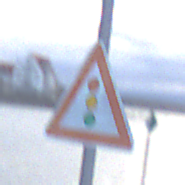
Verkehrszeichen: Lichtzeichenanlage
Umgebung: Outdoor, Suburban
Tageszeit: SunriseSunset
Wetter: PartlyCloudy
Licht: Natural
Jahreszeit: NotSpecified
Kontrast: LowContrast